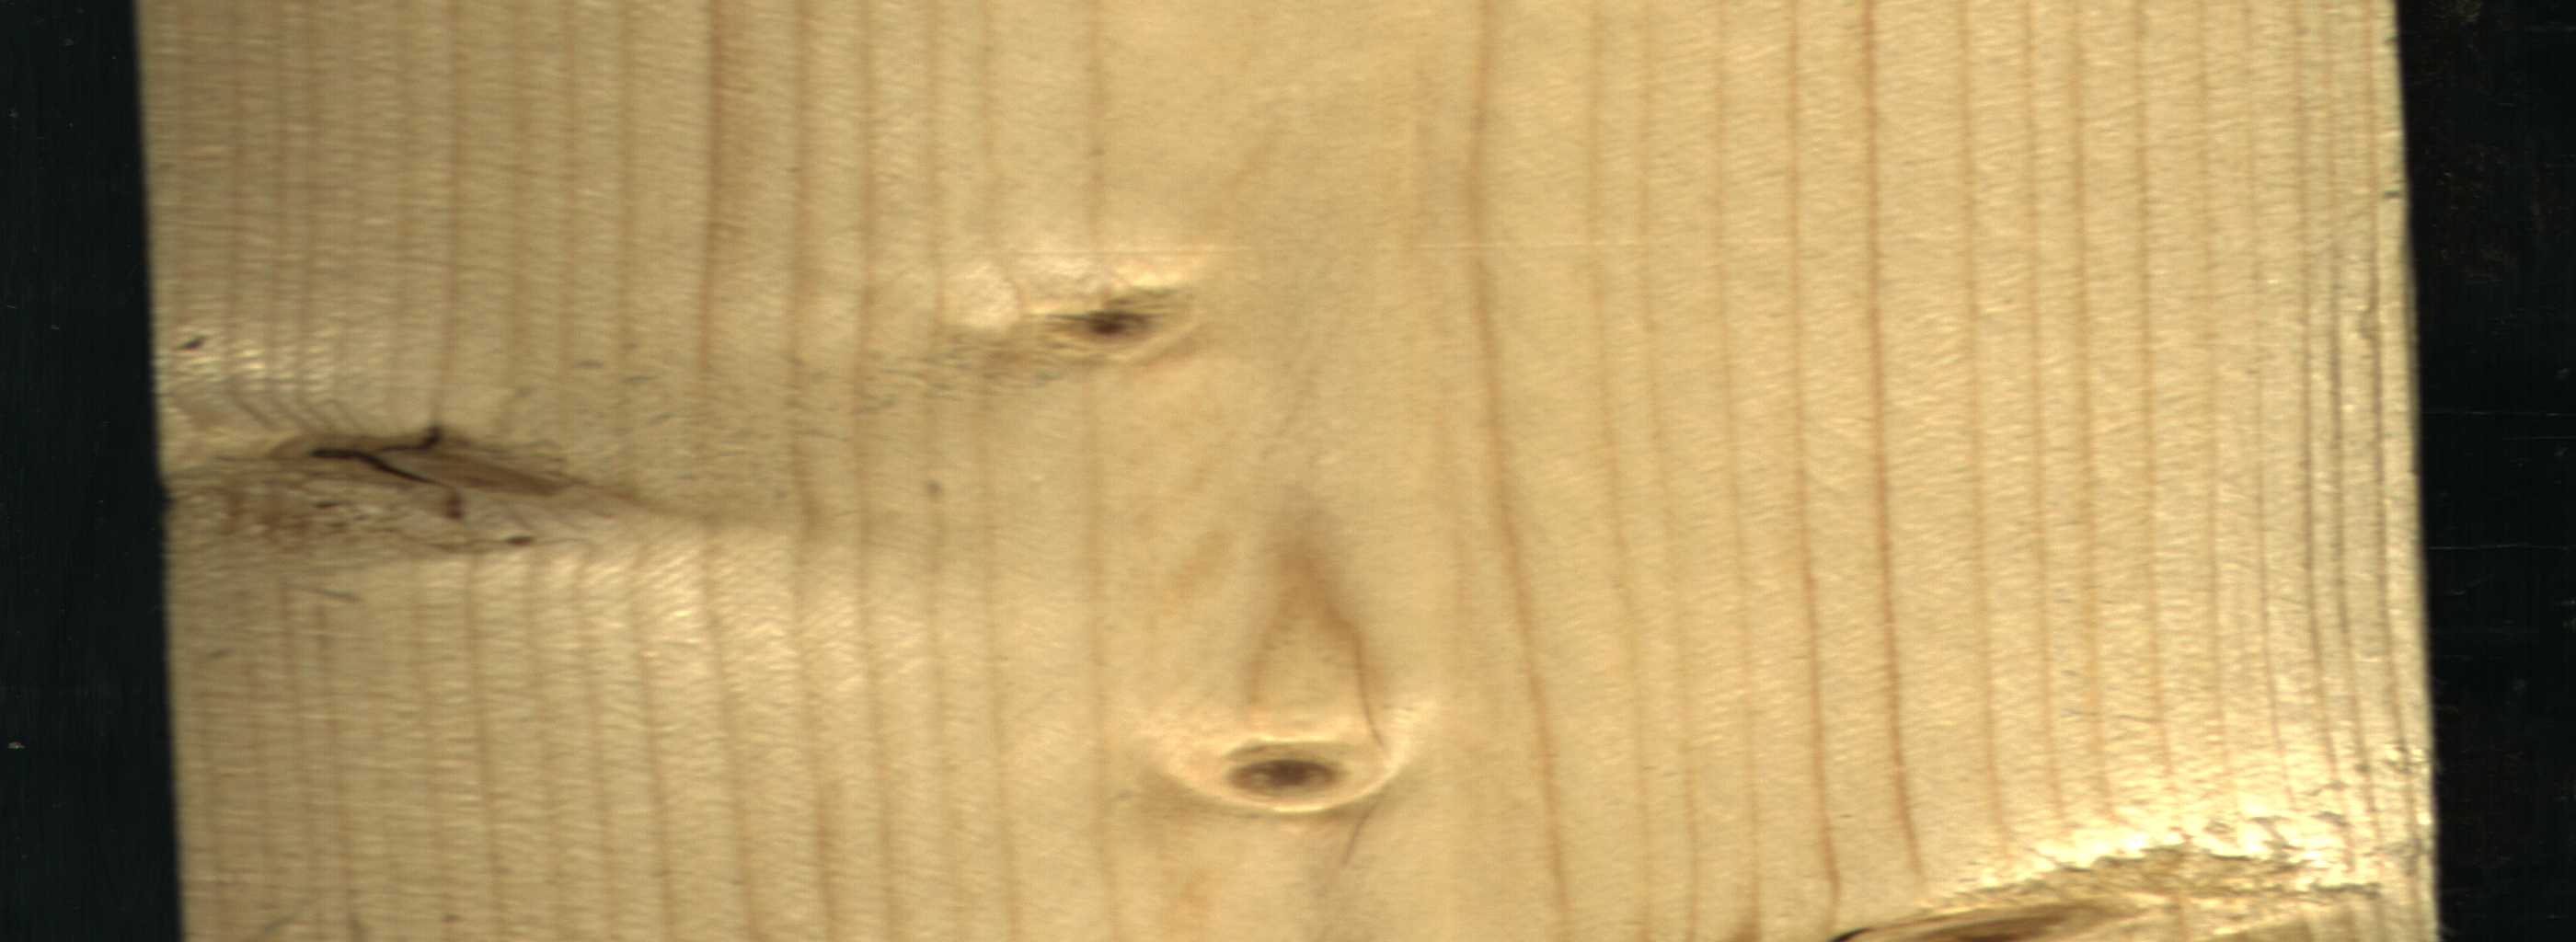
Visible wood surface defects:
Dead_Knot
Live_Knot
Live_Knot
Live_Knot
Live_Knot